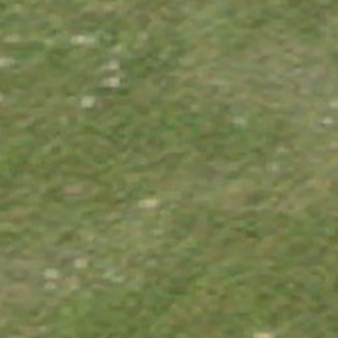
Label: other